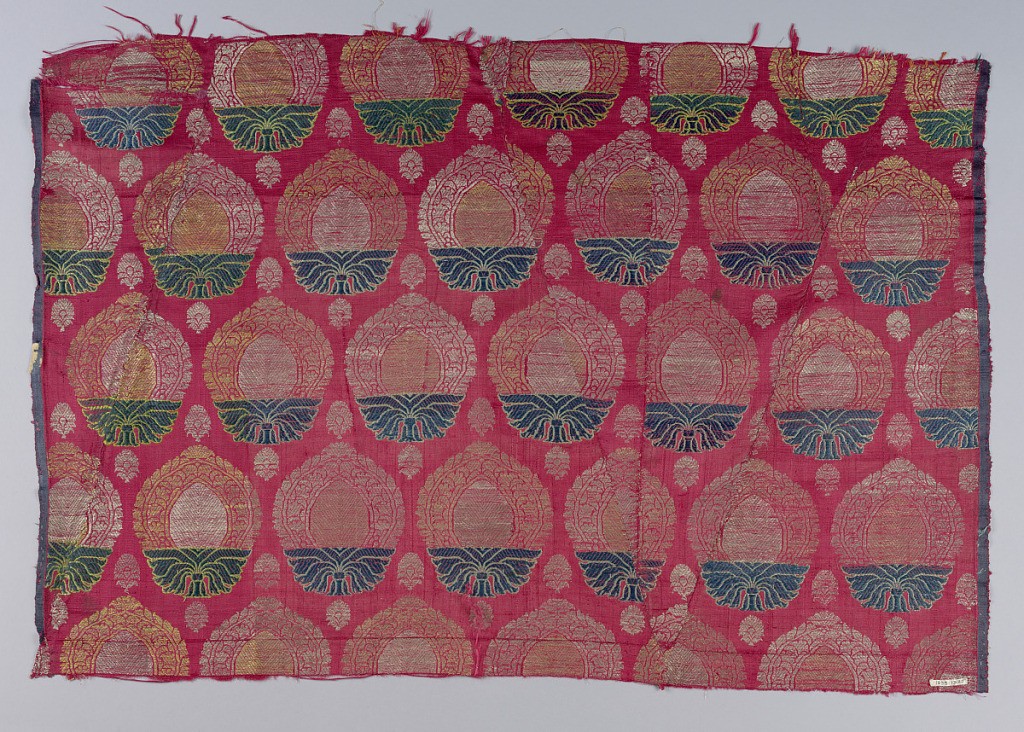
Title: Fragment
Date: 19th century
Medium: silk, metallic Technique: woven
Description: Polychrome discs on a red ground. Pieced.